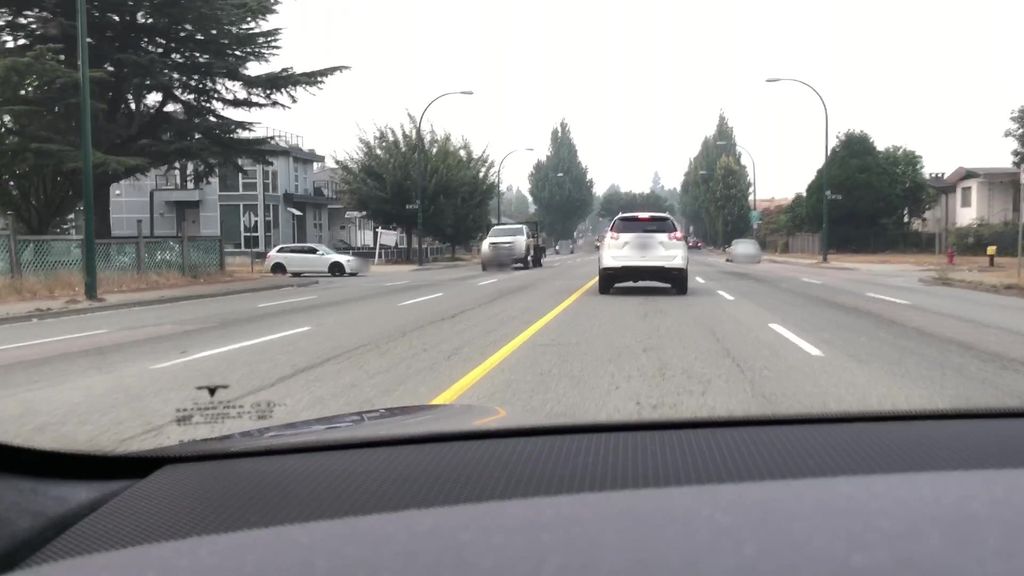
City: vancouver